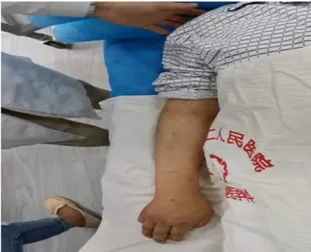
Head CT scan 2 weeks after surgery. (E) No casual movement of the right upper limb before the treatment.
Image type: medical_photograph (skin_photograph)